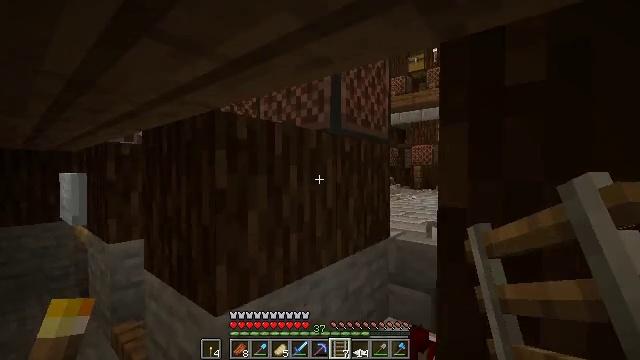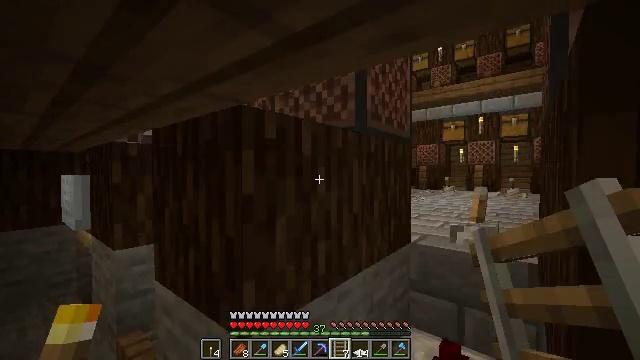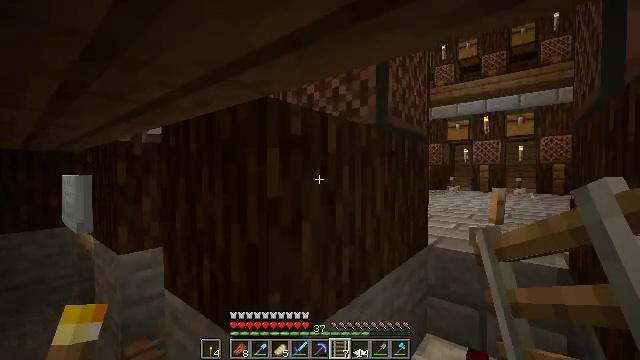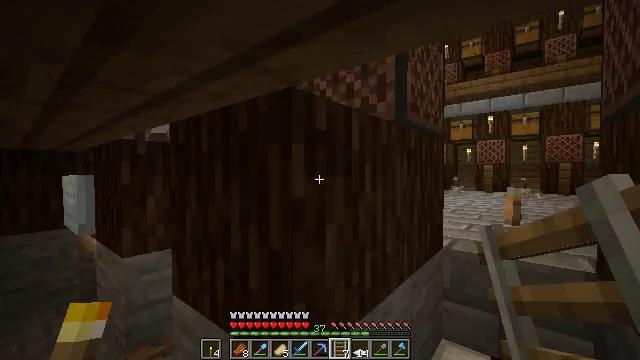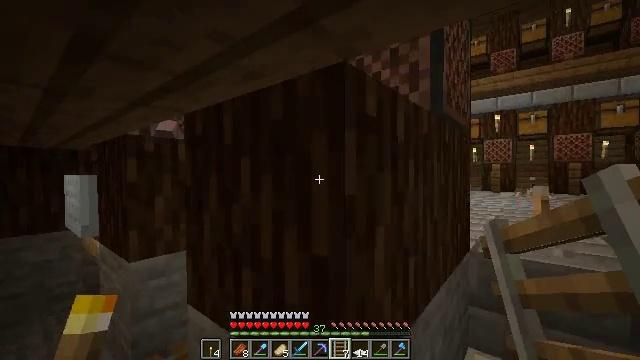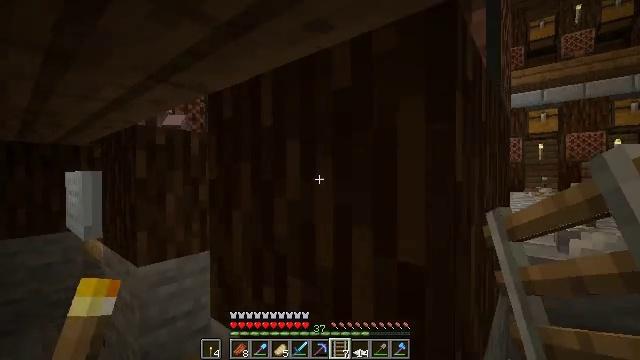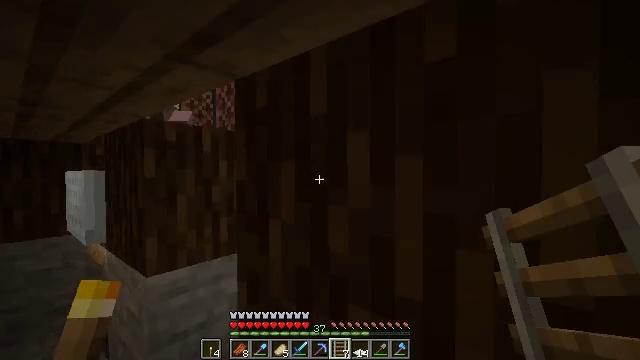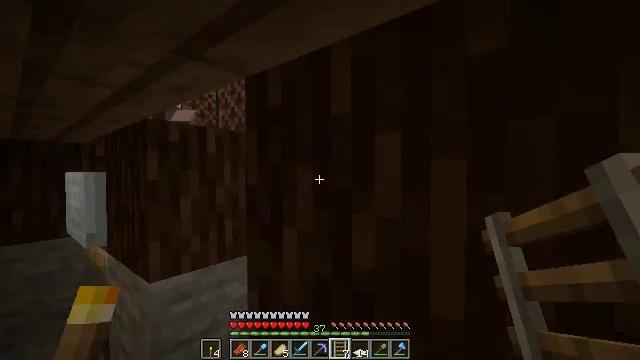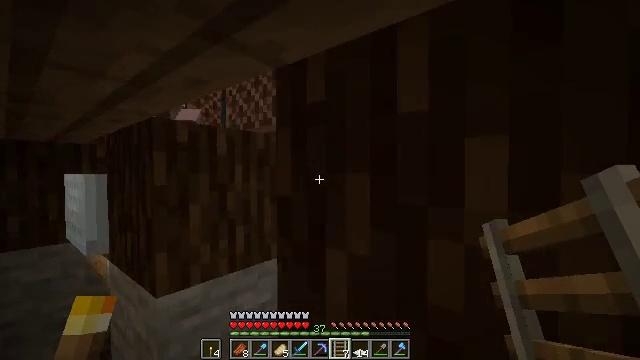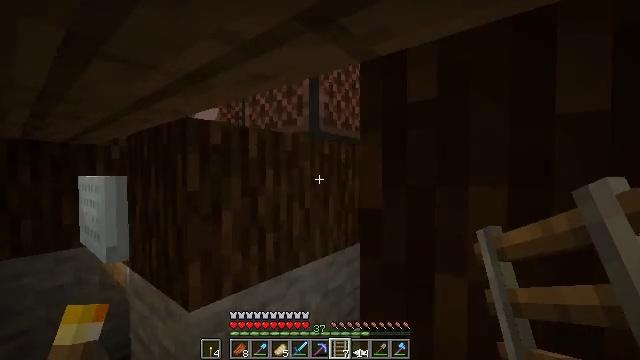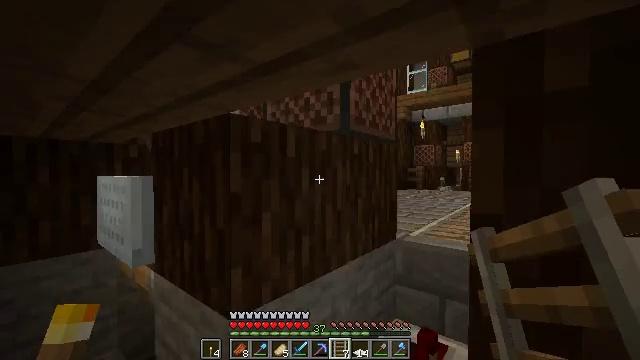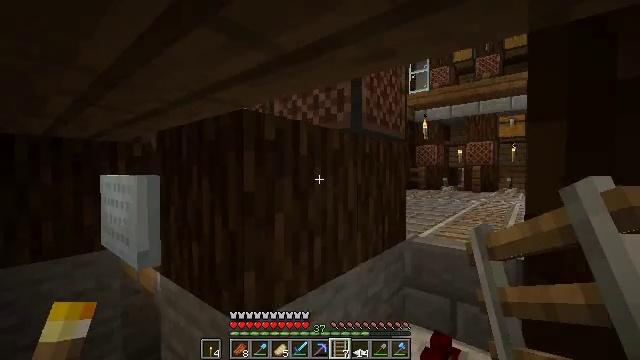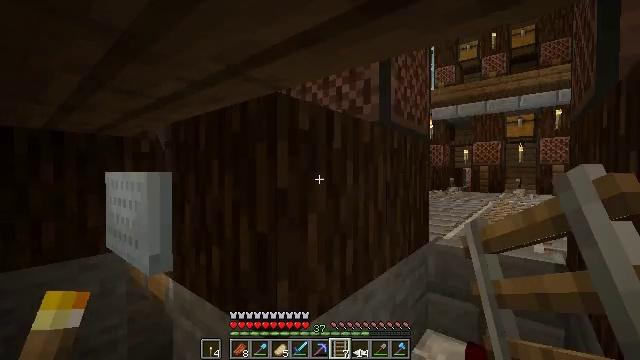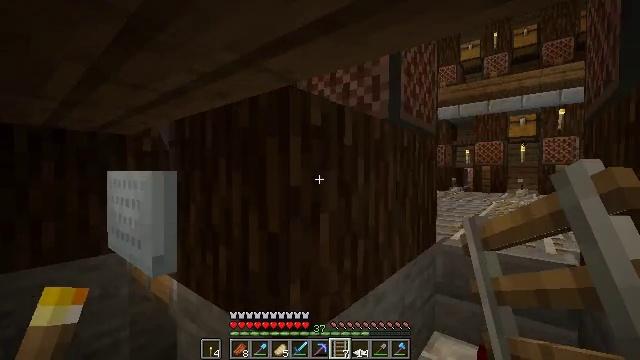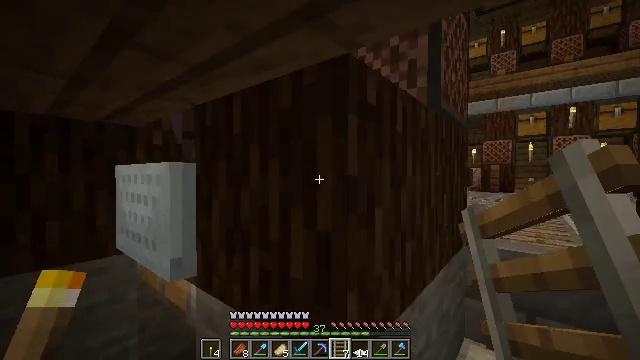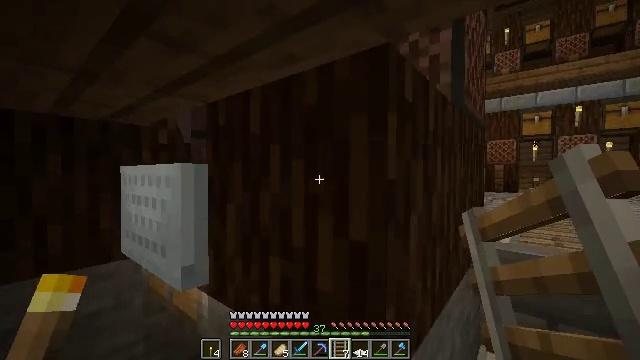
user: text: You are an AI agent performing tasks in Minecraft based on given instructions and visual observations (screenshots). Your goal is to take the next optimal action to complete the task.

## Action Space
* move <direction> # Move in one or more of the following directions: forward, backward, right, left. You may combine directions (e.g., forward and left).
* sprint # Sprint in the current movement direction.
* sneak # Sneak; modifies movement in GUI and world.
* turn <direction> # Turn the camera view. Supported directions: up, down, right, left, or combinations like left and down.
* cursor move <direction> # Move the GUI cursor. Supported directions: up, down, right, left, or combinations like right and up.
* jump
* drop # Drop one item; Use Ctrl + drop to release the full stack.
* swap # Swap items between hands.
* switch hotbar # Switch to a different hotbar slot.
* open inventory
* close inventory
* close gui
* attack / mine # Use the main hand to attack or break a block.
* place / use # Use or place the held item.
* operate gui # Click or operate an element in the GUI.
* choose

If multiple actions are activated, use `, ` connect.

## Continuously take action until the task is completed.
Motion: motion action
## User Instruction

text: Mine block lever.
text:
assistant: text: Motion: move forward and move left
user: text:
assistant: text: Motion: move forward and move left
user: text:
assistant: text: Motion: move forward and move left
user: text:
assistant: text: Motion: move forward and move left
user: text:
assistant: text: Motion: move forward and move left
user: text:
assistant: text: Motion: move forward and move left
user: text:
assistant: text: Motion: move forward and move left
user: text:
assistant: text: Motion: move left
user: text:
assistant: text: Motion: move left
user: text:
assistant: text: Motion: move left
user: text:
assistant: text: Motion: move left
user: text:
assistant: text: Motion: move left
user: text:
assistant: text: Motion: move left
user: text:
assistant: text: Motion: move left
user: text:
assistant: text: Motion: move left
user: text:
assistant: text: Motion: move left
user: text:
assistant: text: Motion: move left, turn right
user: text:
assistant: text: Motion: move left, turn right
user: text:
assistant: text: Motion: no_op
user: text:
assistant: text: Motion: no_op
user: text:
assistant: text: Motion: no_op
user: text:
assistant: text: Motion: turn right
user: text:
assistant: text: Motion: turn right
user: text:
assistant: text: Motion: turn right and down
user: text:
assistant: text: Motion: turn right and down
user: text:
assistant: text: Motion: move right, turn right and down
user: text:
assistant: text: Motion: move forward and move right
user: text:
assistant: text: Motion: move forward and move right
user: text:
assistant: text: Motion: move forward and move right, turn left
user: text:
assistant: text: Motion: move forward and move right, turn left